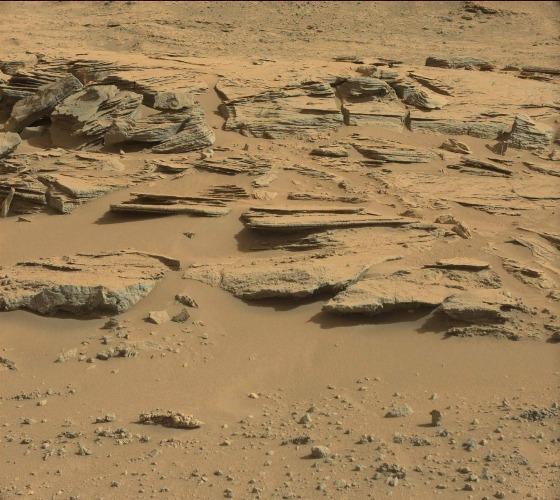
Terrain classes present: Bedrock, Gravel / Sand / Soil, Rock, Shadow